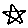
Label: star